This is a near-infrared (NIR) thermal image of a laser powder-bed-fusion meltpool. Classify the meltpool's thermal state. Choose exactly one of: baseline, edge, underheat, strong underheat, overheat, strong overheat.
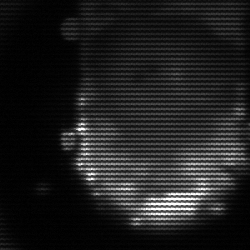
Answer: baseline